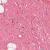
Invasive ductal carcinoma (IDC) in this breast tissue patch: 0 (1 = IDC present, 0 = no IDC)